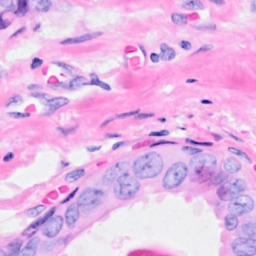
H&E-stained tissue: Breast